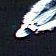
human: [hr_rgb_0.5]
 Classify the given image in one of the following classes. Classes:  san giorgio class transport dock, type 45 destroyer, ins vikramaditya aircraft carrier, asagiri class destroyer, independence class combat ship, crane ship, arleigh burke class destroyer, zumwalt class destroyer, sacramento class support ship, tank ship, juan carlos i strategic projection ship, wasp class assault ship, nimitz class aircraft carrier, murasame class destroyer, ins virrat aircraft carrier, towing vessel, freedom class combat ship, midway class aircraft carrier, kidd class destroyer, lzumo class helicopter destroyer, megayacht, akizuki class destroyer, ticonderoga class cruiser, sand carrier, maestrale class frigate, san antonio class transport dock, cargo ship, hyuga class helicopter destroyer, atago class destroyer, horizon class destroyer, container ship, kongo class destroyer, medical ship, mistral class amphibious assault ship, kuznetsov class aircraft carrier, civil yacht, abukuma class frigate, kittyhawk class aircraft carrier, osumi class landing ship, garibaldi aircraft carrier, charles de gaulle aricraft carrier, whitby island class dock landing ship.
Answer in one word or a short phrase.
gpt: Civil yacht